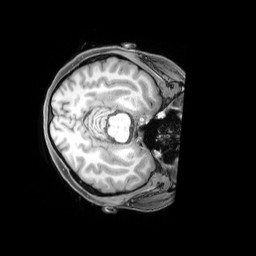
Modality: T1w
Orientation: axial
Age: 31
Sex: female
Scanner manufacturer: siemens
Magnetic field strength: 3 T
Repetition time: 1.97 s
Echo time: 0.00206 s